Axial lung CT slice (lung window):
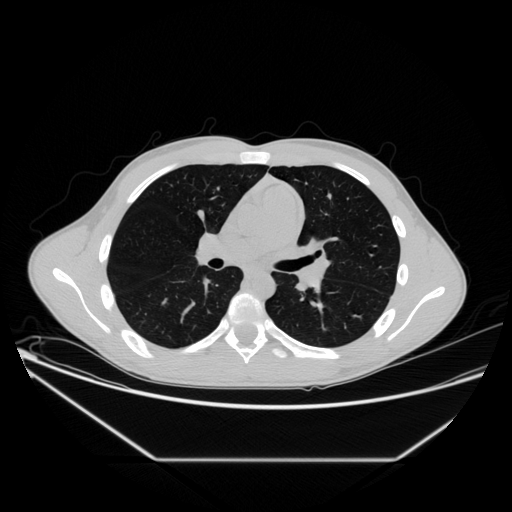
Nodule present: no